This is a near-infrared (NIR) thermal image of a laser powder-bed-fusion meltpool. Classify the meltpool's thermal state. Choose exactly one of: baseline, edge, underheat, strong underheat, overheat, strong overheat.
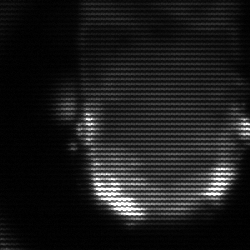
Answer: baseline